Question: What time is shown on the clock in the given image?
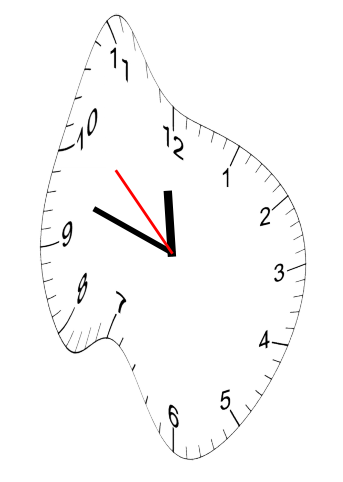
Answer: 11:47:52